Question: I just follow the instructions of <URL> but found the disk space of folder occupying via 'create-react-app' command is intimidating 5GB!
<URL>
[
But this action above was done on my external disk. I did the same action on my Built-in hard drive and found the disk space of newly created folder is only 244M.
<URL>
Is this normal? Thank you!
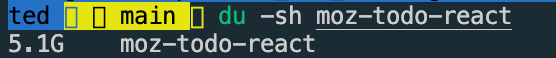
Answer: You have a heck of a lot of small files, your files average about 4kiB each (which is reasonable for source code and similar files)
exFat on large drives defaults to a 128kiB cluster size. This improves performamce with large files, but wastes a lot of space with small ones.
Unfortunately I dob't think you can reduce the cluster size without reformatting,